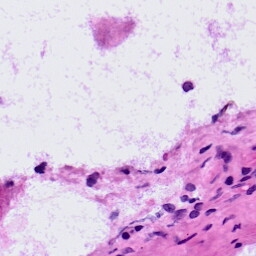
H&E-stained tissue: LymphNode